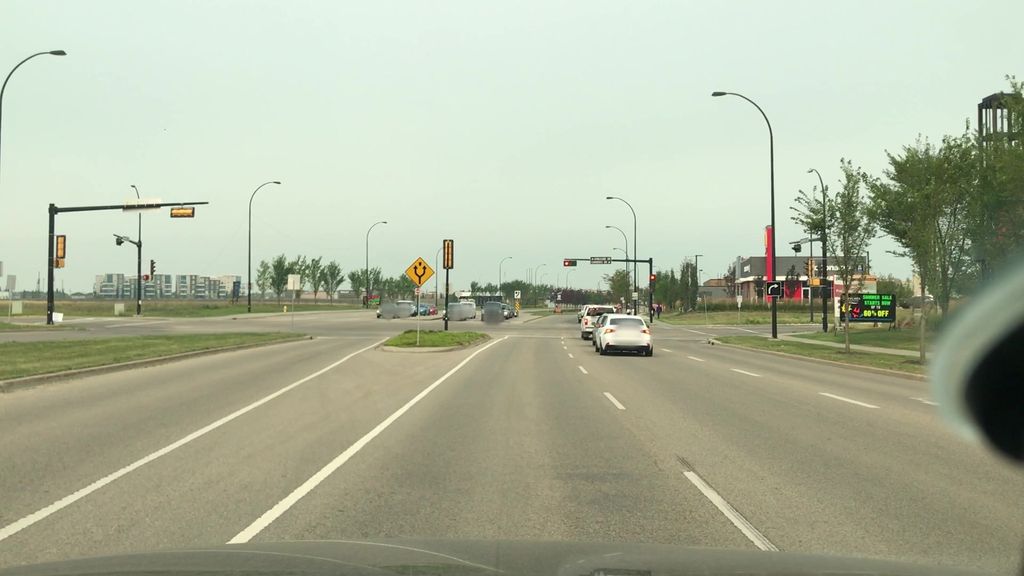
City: edmonton